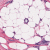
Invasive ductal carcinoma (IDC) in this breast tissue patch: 1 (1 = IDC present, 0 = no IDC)